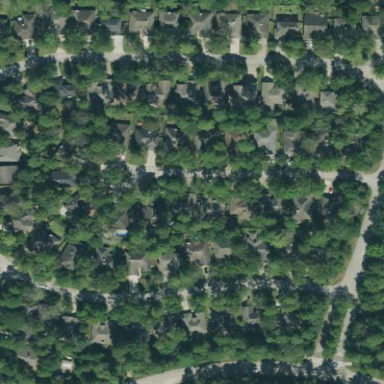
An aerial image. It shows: Residential area within neighborhood.